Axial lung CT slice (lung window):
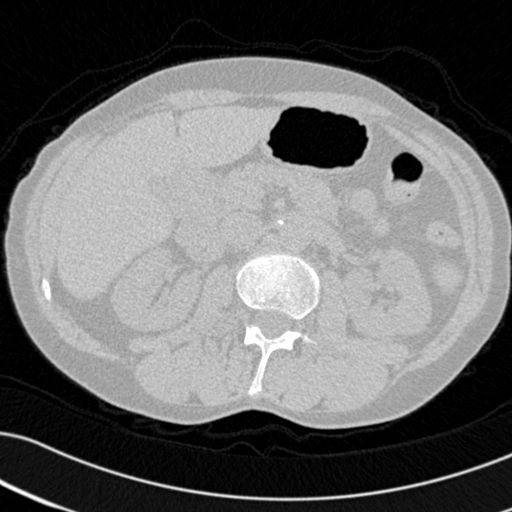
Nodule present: no